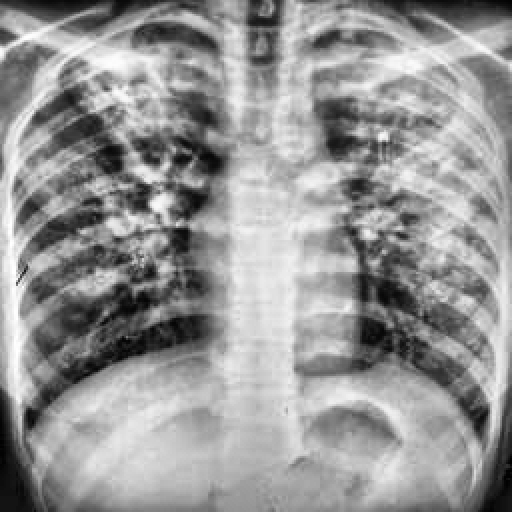
Finding: TUBERCULOSIS